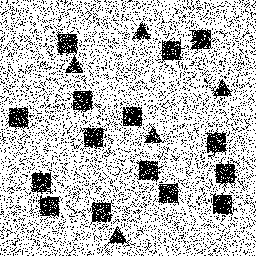
Squares: 15
Triangles: 5
Stars: 0
Total shapes: 20